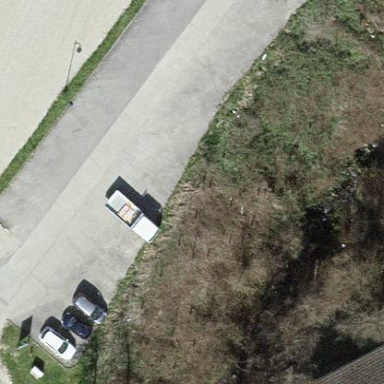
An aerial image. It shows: Parking area with surface.